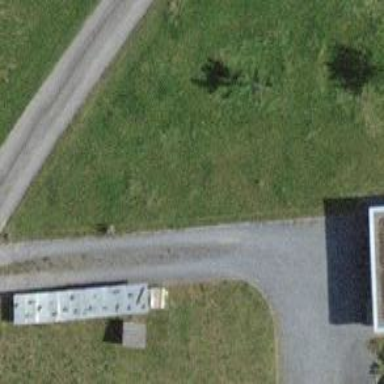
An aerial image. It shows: Unpaved driveway with service road designation.